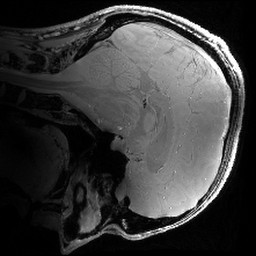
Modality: PDw
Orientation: sagittal
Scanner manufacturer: siemens
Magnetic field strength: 6.98 T
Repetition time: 2.82 s
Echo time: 0.00328 s